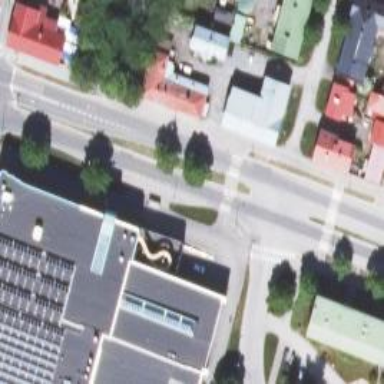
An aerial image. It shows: Marked crossing on the road.